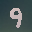
Label: 9